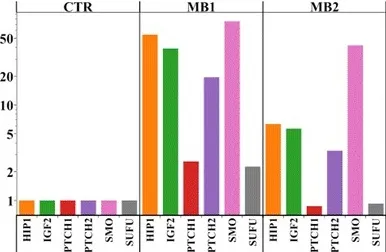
Gene expression analysis of MB1 and MB2. Histograms show mRNA levels of the indicated genes in MB1 and MB2 compared to normal cerebella (average of n = 7) as control (CTR). Sonic Hedgehog pathway (Hh) molecules and direct targets. And log scale for panel.
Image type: chart (chart)